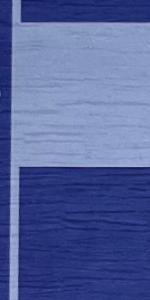
Label: Empty